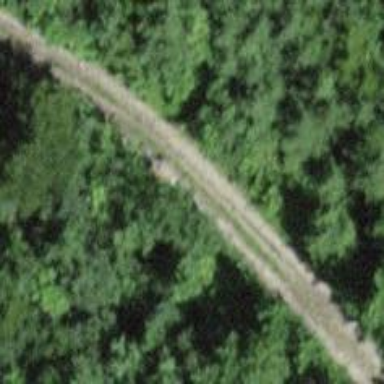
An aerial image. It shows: Compacted track with grade4 tracktype.